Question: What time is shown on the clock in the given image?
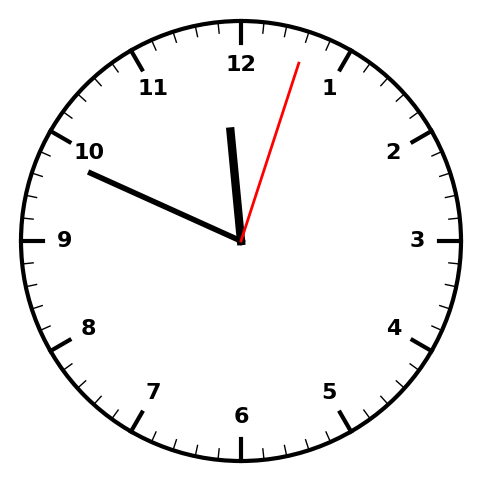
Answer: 11:49:03